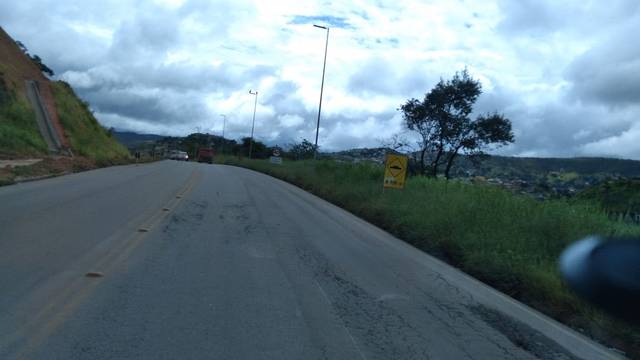
Region: Brazil
Coordinates: -19.877, -43.863